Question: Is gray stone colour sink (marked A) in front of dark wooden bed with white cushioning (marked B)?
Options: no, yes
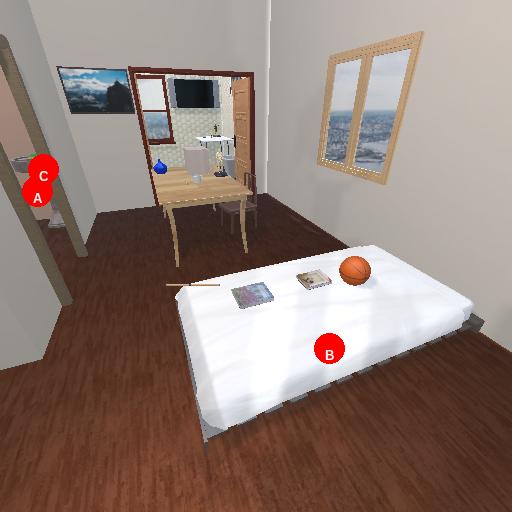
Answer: no